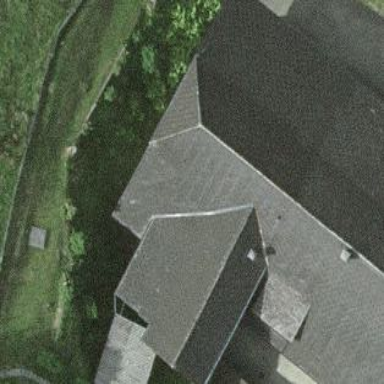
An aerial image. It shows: Farm building.